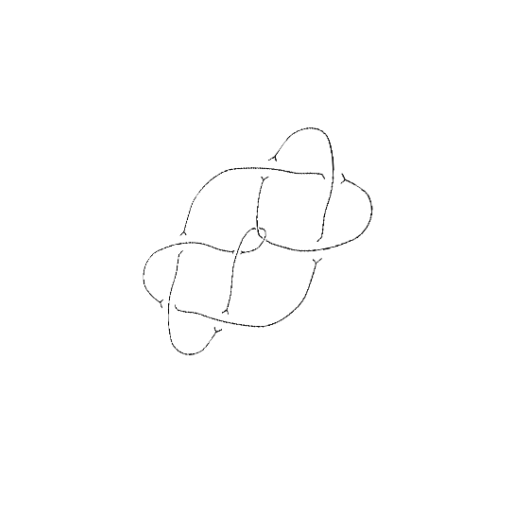
Crossing number: 9